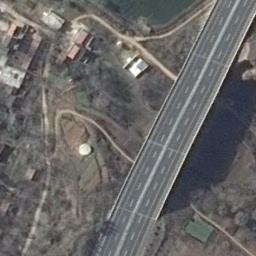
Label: freeway